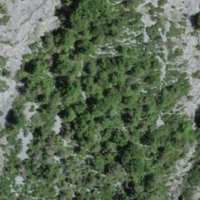
EUNIS habitat code: 48
Species observed at this site:
Milvus milvus